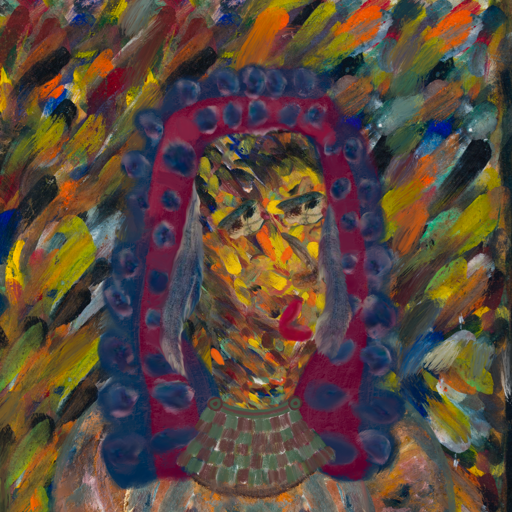
Background: An_Impression, Head And Neck Side: An_Impression, Face Side: Pipe, Bust: Boggyland, Hair Side: Hill_Girl, Head Accessory: Blank, Second Necklace: After_Raid, Necklace: Blank, Baby: Blank